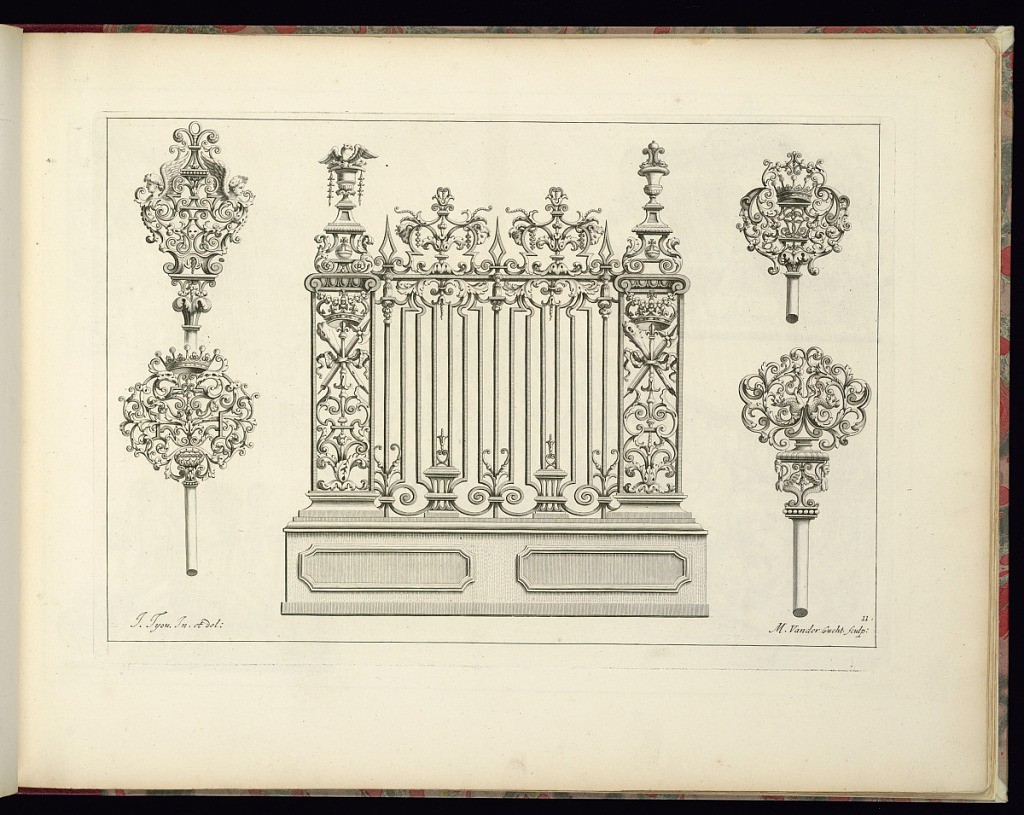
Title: Ironwork Designs
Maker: Jean Tijou, French, active 1689 - 1712
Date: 1693
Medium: Etching on laid paper
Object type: Print
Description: Ironwork screen and key head designs decorated with crowns, arms, ribbons, terminal figures, masks (mascarons), eagles, wings, fleurons, festoons, cyphers, foliate scrolls, and scrolling leaves (rinceaux). The plate is signed and numbered.